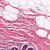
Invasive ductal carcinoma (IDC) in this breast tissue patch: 0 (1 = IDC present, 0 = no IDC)